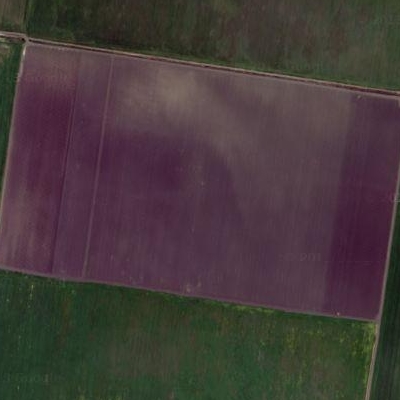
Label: bField